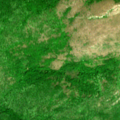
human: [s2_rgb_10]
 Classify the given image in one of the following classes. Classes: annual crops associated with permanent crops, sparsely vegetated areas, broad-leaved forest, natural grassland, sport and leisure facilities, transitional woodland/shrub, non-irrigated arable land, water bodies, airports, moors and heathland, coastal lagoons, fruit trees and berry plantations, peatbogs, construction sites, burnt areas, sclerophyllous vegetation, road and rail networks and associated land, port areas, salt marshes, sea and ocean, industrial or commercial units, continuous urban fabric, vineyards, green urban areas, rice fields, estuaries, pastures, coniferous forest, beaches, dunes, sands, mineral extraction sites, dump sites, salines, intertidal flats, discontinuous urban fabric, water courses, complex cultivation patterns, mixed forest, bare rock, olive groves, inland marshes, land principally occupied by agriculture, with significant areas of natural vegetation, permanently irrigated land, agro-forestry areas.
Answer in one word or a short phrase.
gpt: broad-leaved forest, natural grassland, transitional woodland/shrub